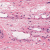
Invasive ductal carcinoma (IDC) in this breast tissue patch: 0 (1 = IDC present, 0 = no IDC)